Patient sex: F
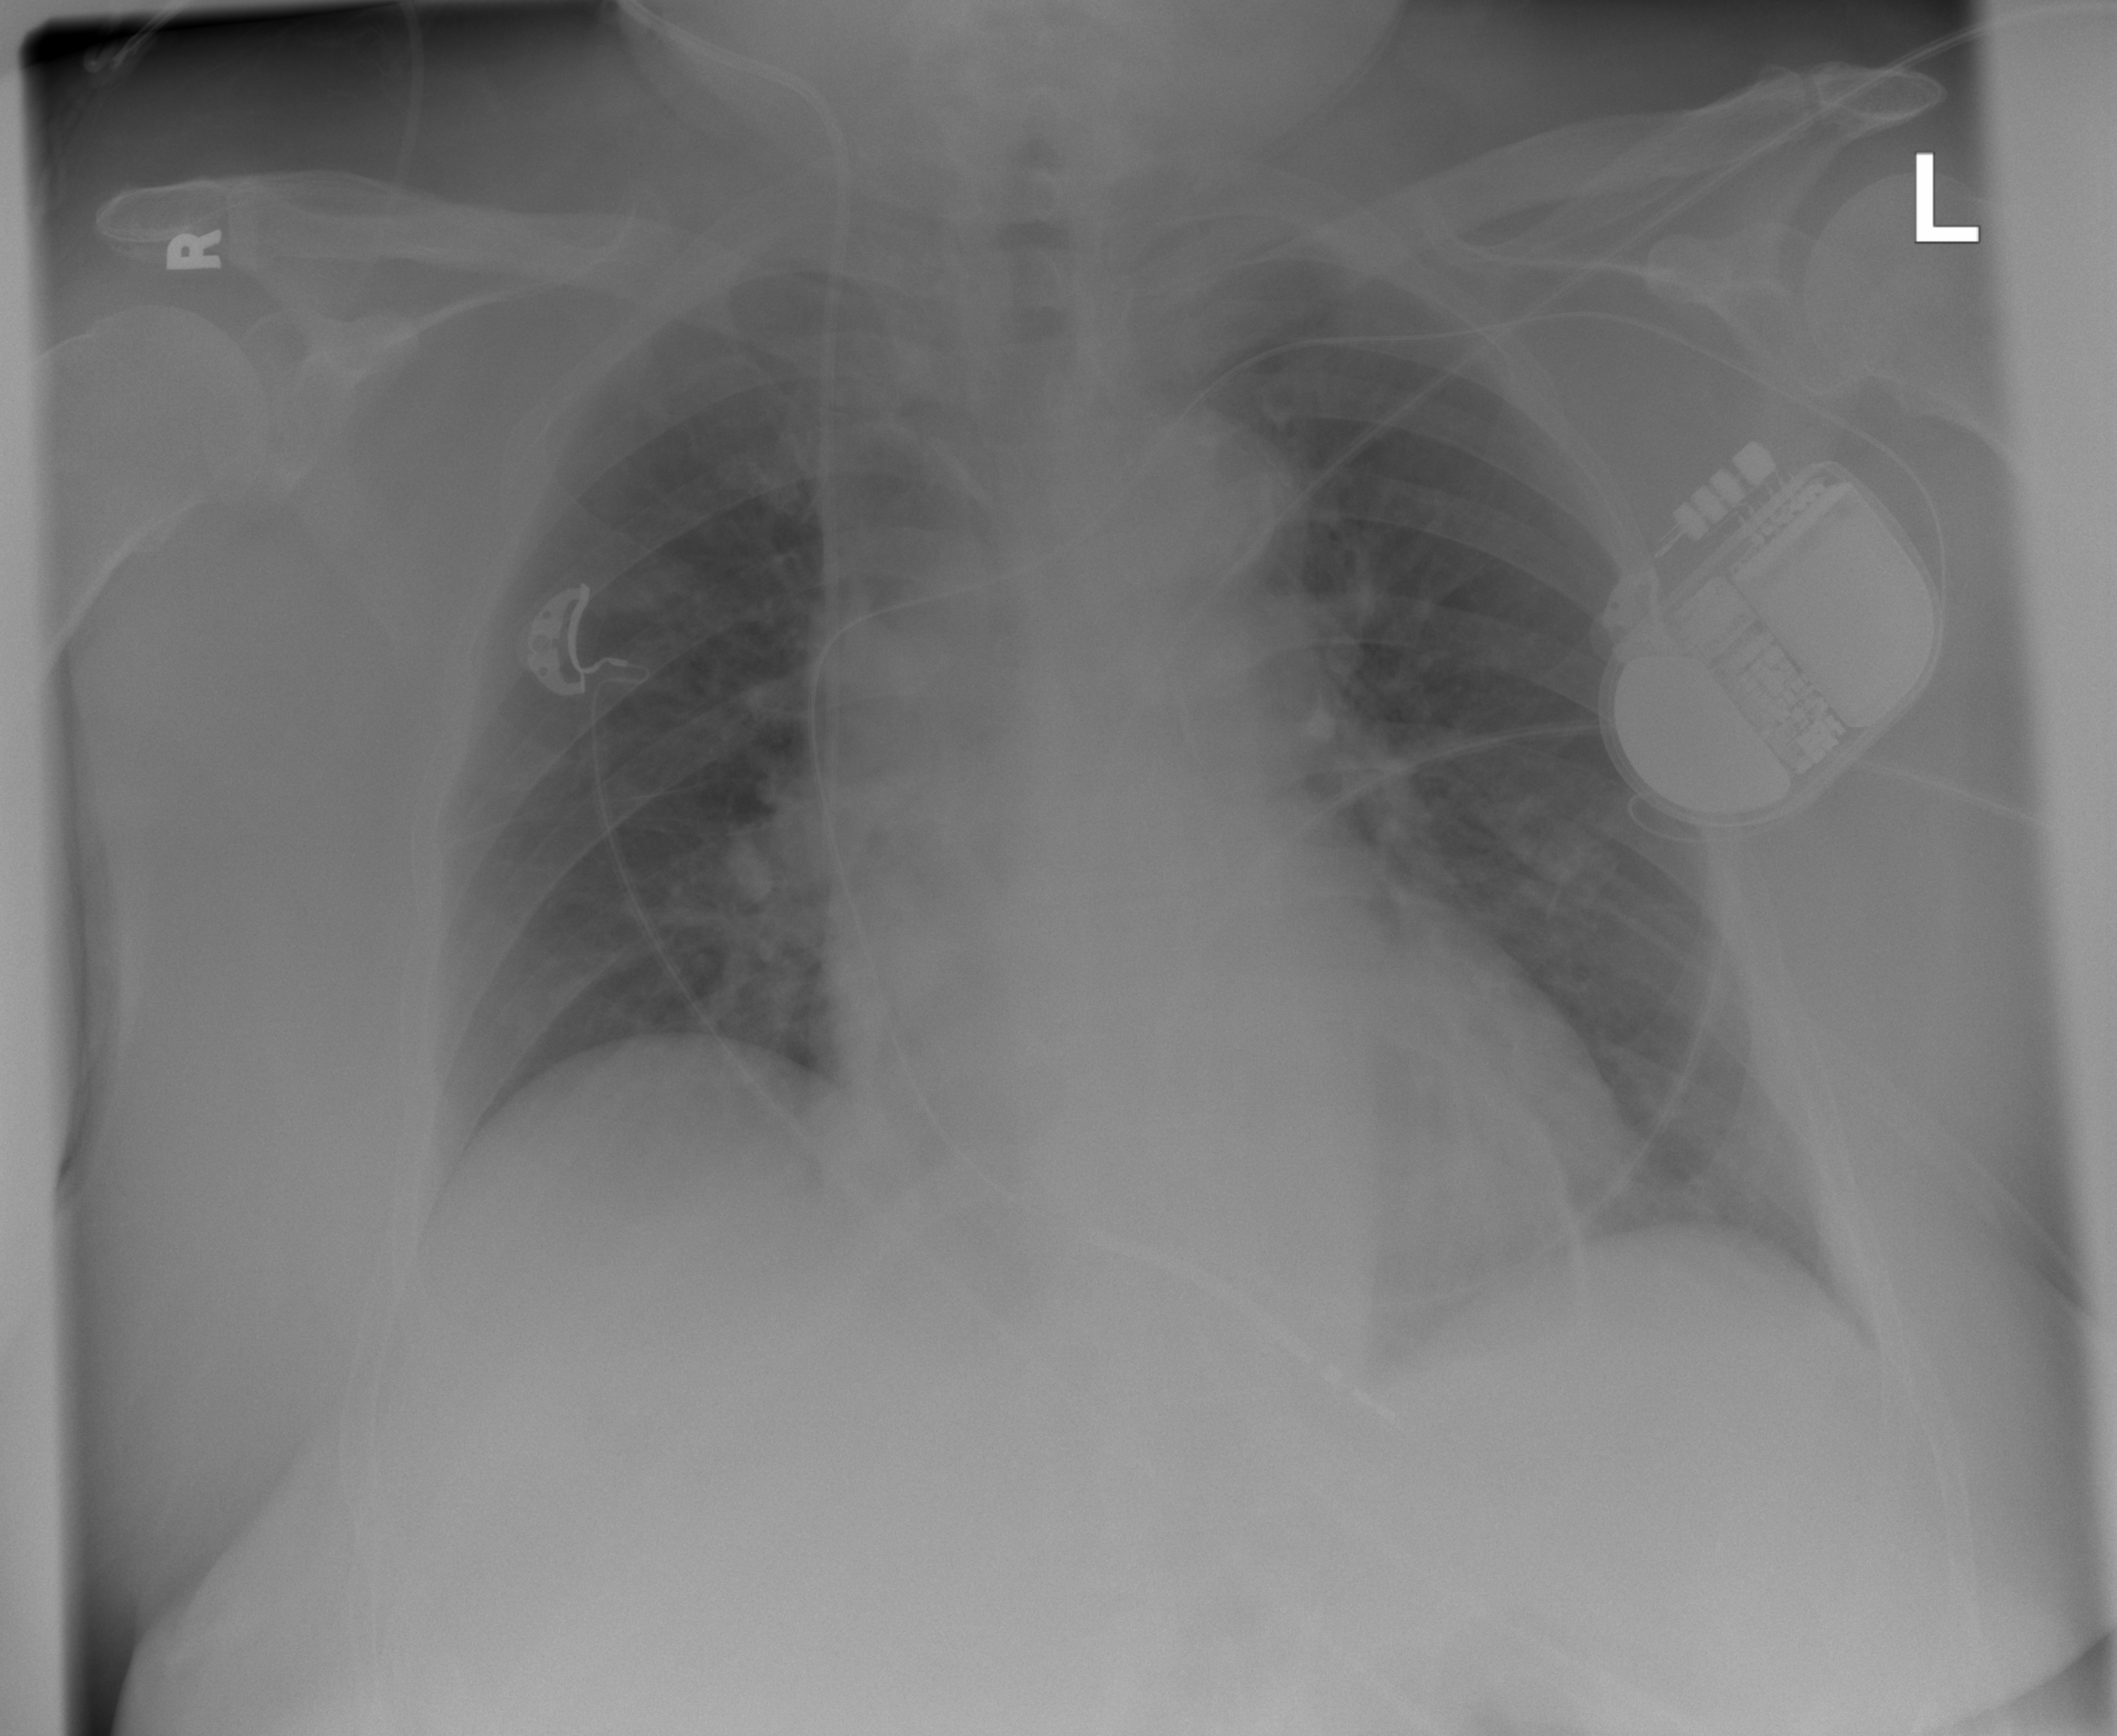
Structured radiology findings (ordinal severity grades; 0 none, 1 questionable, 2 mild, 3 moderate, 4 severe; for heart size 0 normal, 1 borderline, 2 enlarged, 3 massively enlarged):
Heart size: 2
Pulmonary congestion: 0
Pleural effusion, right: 0
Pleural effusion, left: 0
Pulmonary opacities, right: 0
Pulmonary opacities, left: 0
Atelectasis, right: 0
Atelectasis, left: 2